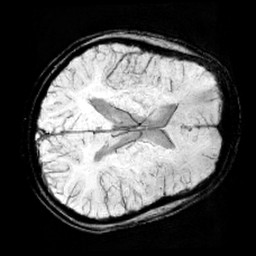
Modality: minIP
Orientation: axial
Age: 13
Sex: male
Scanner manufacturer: siemens
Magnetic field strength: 3 T
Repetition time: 0.027 s
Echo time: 0.02 s